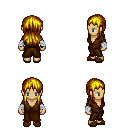
a pixel art fantasy rpg character, female body template, human, tanned skin, brown robe, red pants, blonde unkempt hairstyle, white cloth bandages, brown slippers, four views (front, back, left, right), 2x2 character sprite sheet, small pixel art, hard edges, no anti-aliasing